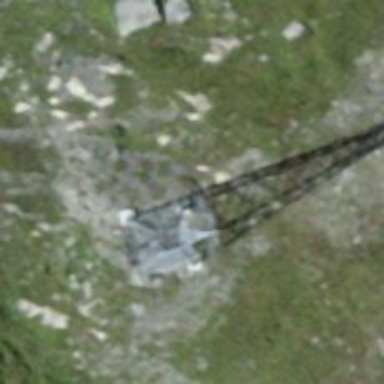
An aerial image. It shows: Pylon used for aerialway.